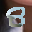
Label: 8